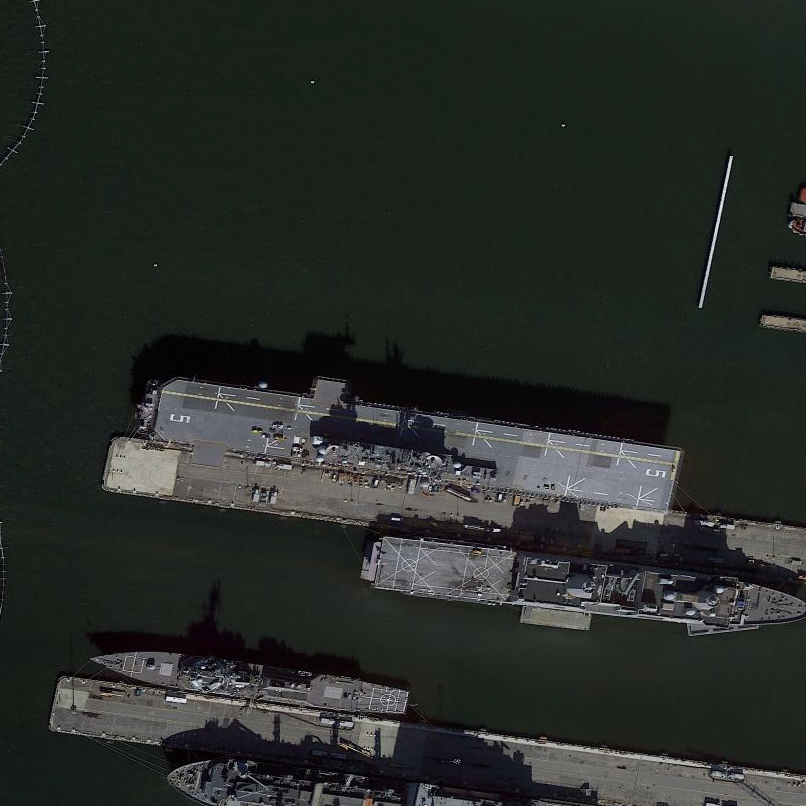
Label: assault